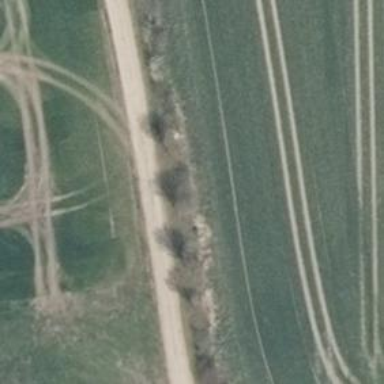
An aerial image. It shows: Dirt track with grade 3 quality.